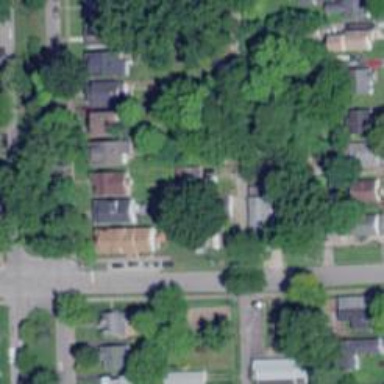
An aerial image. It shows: Alley classified as service road.